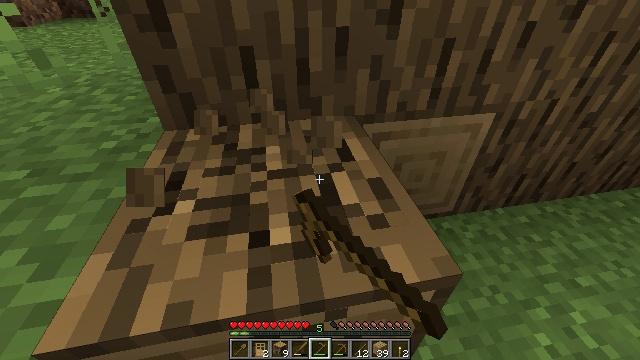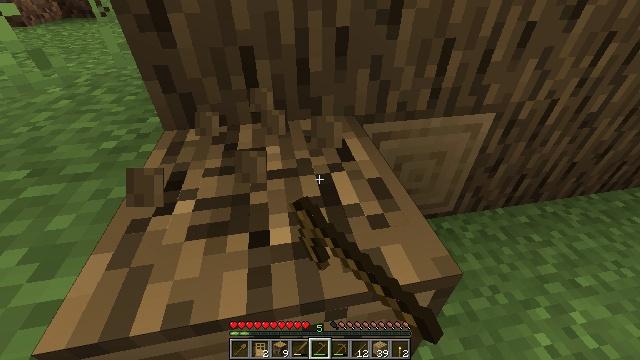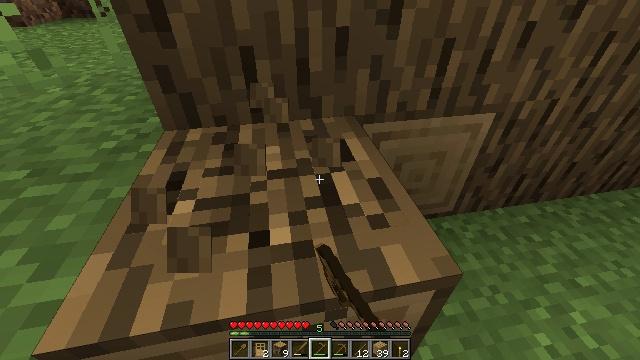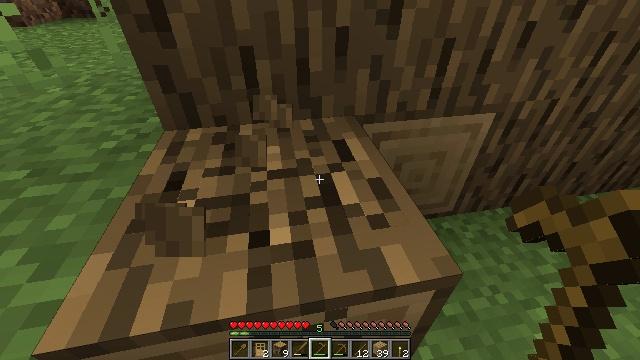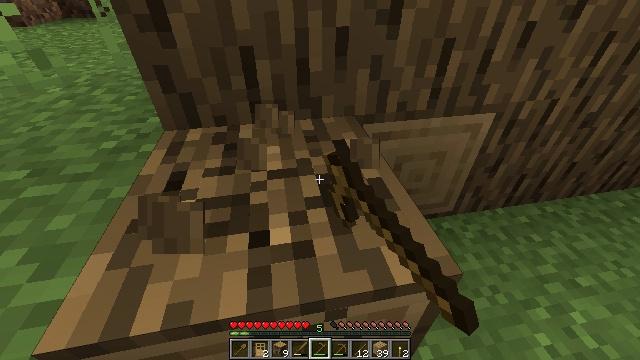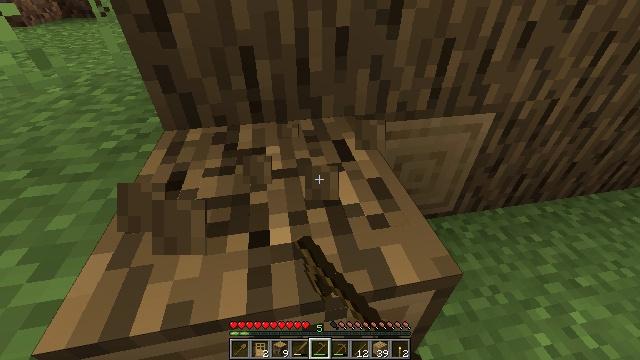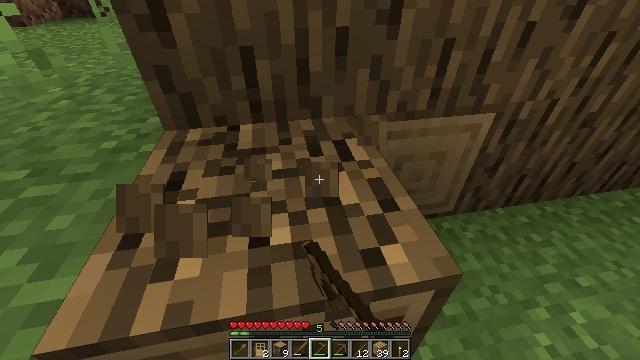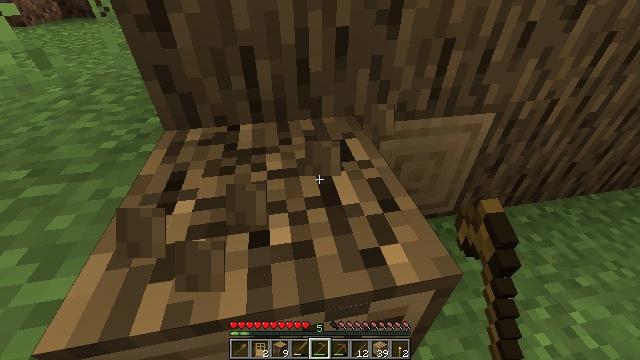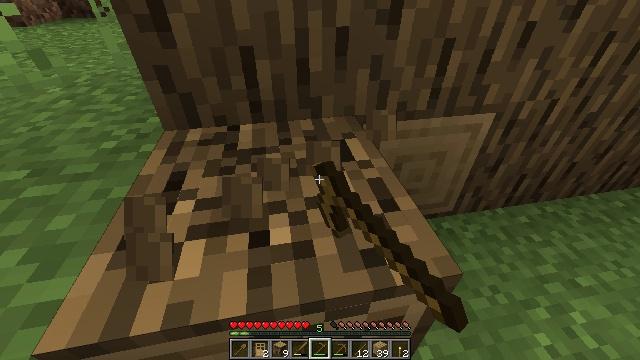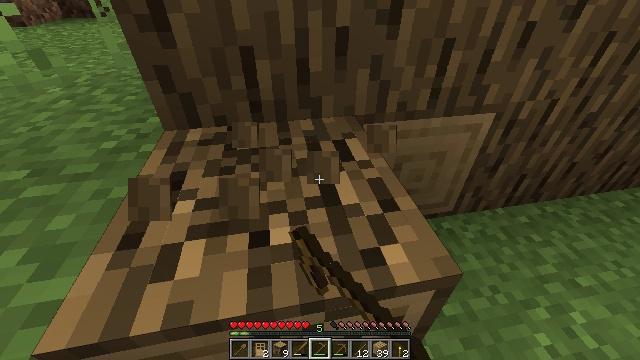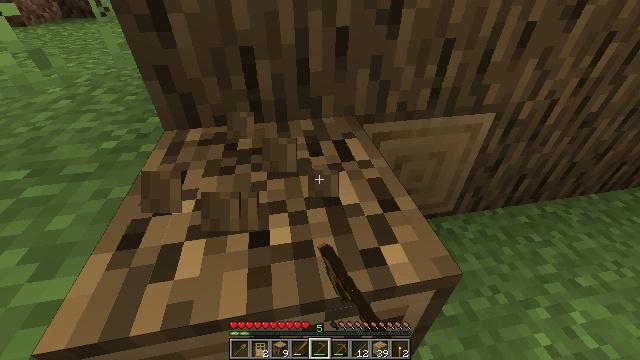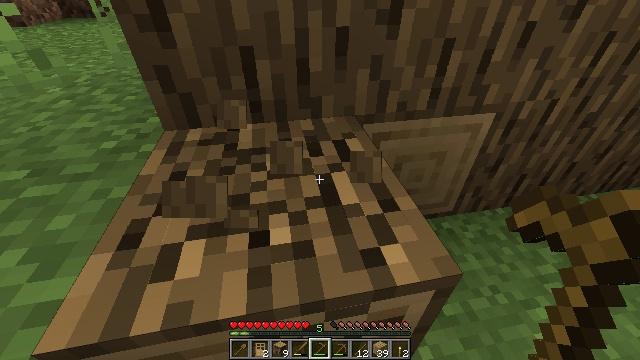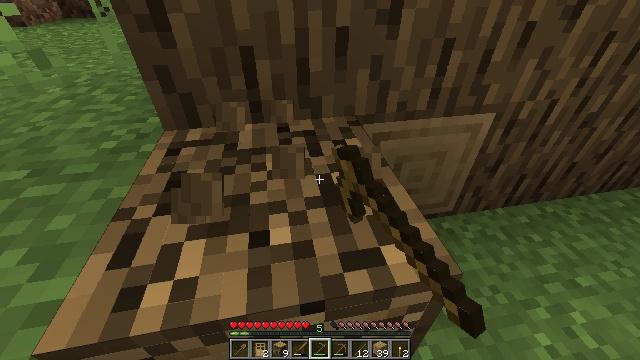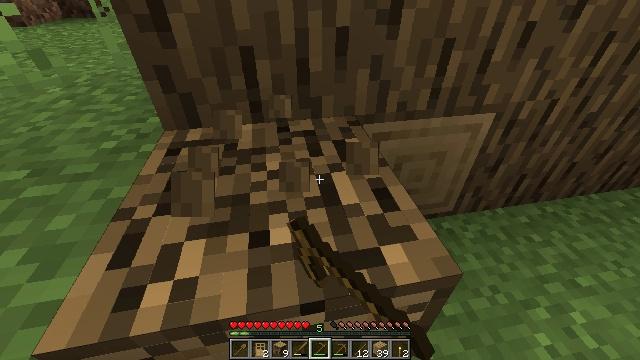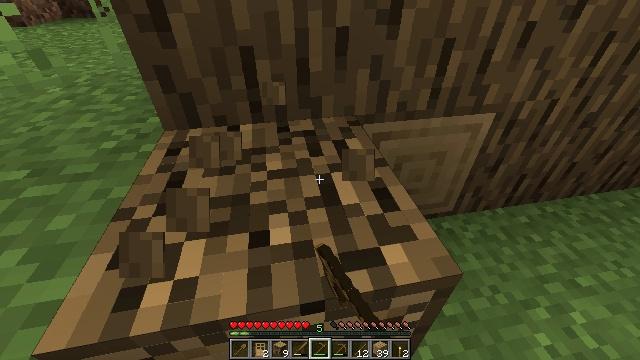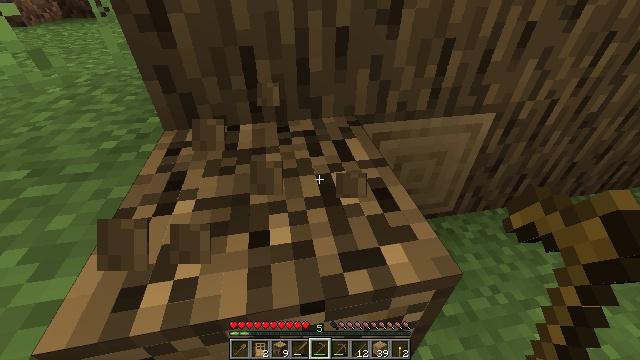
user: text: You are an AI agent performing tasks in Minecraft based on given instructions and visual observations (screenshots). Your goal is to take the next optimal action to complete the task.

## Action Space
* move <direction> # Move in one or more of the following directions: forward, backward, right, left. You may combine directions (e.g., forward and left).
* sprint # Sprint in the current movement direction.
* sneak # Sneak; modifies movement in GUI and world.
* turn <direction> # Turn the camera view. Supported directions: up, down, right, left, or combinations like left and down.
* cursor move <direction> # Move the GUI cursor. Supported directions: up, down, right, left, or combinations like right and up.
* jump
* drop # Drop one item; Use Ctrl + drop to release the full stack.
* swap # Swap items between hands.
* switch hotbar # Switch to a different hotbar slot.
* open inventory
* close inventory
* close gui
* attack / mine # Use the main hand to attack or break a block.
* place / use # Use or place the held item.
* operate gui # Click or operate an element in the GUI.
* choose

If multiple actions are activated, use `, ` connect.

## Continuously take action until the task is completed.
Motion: motion action
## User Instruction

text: Gather oak logs from trees.
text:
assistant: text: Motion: attack / mine
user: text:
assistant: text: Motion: attack / mine
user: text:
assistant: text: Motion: attack / mine
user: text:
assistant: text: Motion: attack / mine
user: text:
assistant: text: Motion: attack / mine
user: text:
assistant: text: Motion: attack / mine
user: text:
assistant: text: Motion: attack / mine
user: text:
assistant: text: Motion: attack / mine
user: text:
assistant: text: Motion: attack / mine
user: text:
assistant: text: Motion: attack / mine
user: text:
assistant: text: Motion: attack / mine
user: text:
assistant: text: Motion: attack / mine
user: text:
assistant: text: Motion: attack / mine
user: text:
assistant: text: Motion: attack / mine
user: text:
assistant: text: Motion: attack / mine
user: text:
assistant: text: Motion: attack / mine
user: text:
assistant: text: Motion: attack / mine
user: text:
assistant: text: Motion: attack / mine
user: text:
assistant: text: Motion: attack / mine
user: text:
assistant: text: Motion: attack / mine
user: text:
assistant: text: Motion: attack / mine
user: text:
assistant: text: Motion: attack / mine
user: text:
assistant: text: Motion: attack / mine